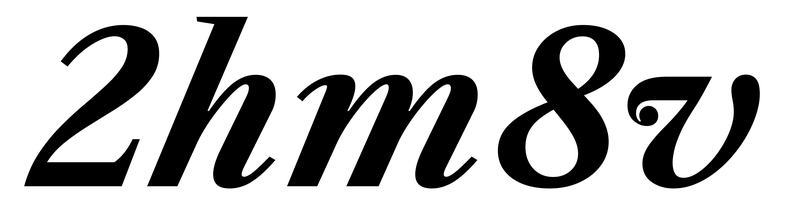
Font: LibreCaslonText-Italic_Bold_Italic